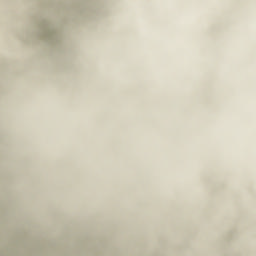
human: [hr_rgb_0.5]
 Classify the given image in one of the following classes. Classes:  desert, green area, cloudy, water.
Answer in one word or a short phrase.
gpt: cloudy